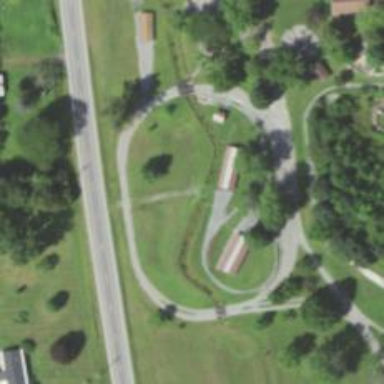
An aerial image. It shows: Miniature railway.